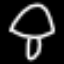
Label: mushroom